Question: What I want to do is pretty simple. I want app to launch sms app with pre-writen recipient. I made a new Android Application Project and used this <URL>. It works perfectly until I hit back button. It closes the sms app and then shows a blank screen .
My code looks like:
'''
@Override
protected void onCreate(Bundle savedInstanceState) {
super.onCreate(savedInstanceState);
setContentView(R.layout.activity_main);
Intent smsIntent = new Intent(Intent.ACTION_VIEW);
smsIntent.setType("vnd.android-dir/mms-sms");
smsIntent.putExtra("address", "<PHONE>");
startActivity(smsIntent);
}
'''
I thought it has something to do with a layout and it starts a blank activity (?) at the start of the app so i tried to comment out the setting of a layout '//setContentView(R.layout.activity_main);'. It didn't help.
I also tried to override 'onBackPressed()' which also didn't help.
'''
@Override
public void onBackPressed()
{
finish();
System.exit(0);
}
'''
Is it possible to disable showing of the blank screen ?
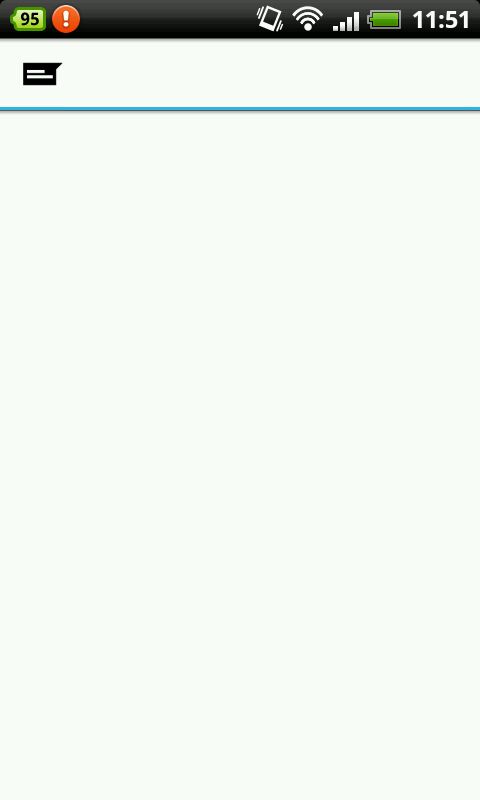
Answer: Try this
'''
@Override
protected void onCreate(Bundle savedInstanceState)
{
super.onCreate(savedInstanceState);
setContentView(R.layout.activity_main);
Intent smsIntent = new Intent(Intent.ACTION_VIEW);
smsIntent.setType("vnd.android-dir/mms-sms");
smsIntent.putExtra("address", "<PHONE>");
startActivity(smsIntent);
finish();
}
'''